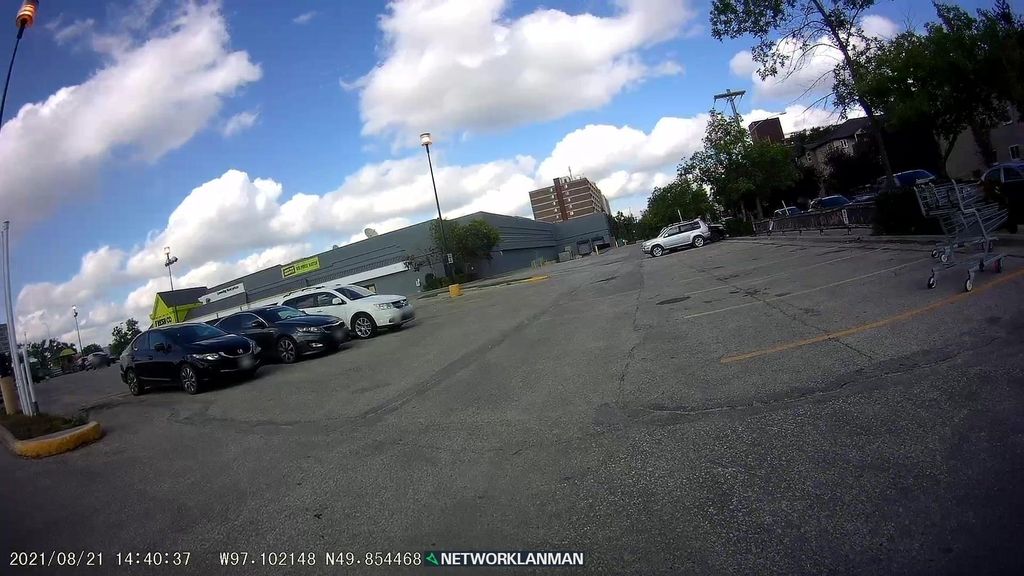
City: winnipeg